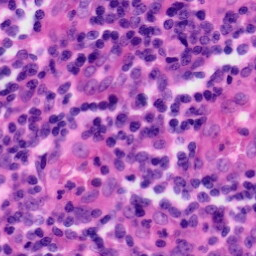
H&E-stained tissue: Tonsil